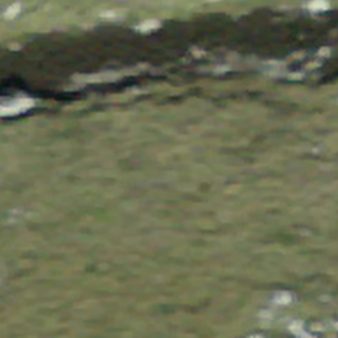
Label: other